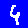
Digit: 4